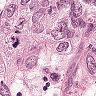
Metastatic tissue present: yes